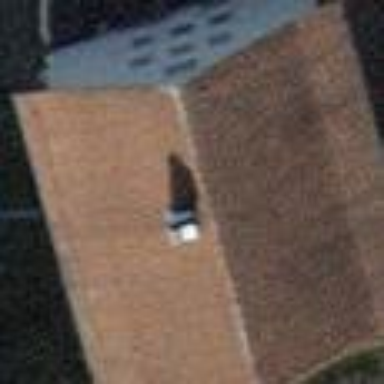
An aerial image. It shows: Building with tile roof.